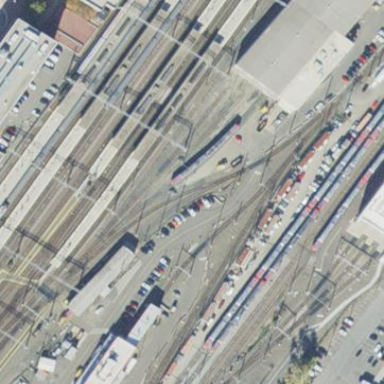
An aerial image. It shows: Platform for public transport and railway.